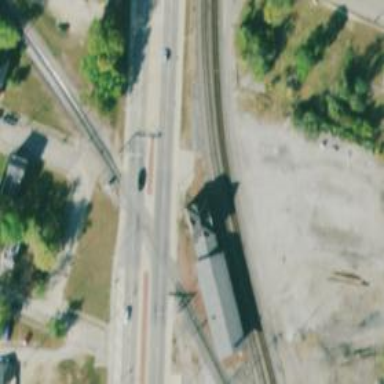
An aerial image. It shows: Level crossing along the railway.